Interaction volume radius: 5 \u00c5
Interaction volume height: 20 \u00c5
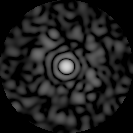
Disorder parameter: 0.8308